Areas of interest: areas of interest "Chuxiong Disease Prevention and Control Center"
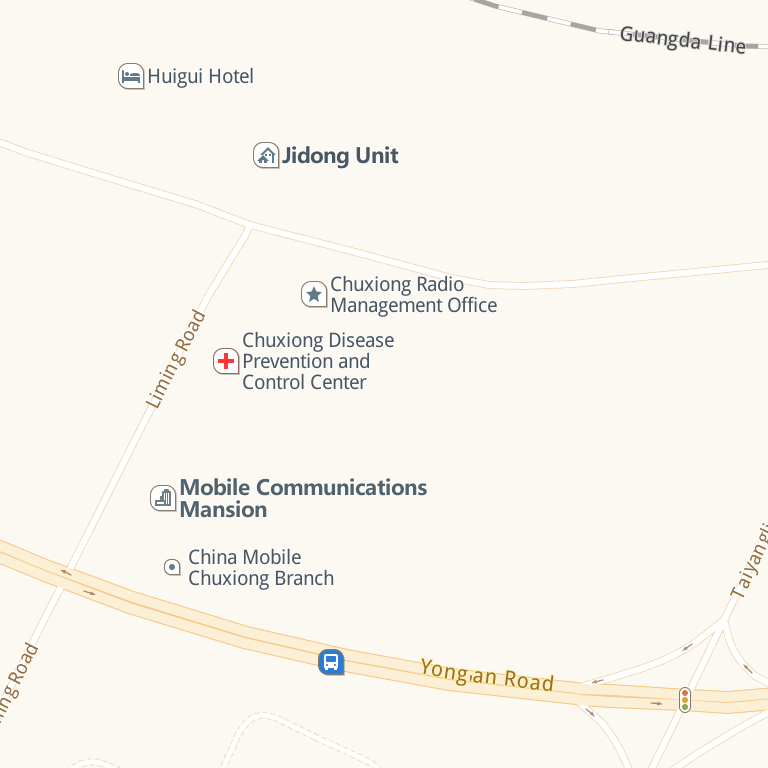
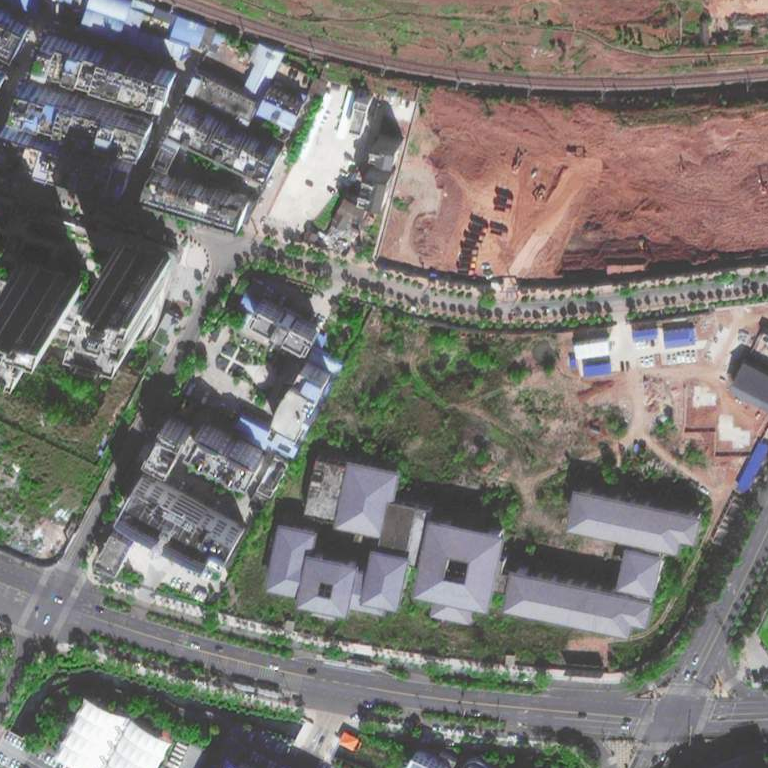